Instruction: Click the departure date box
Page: home
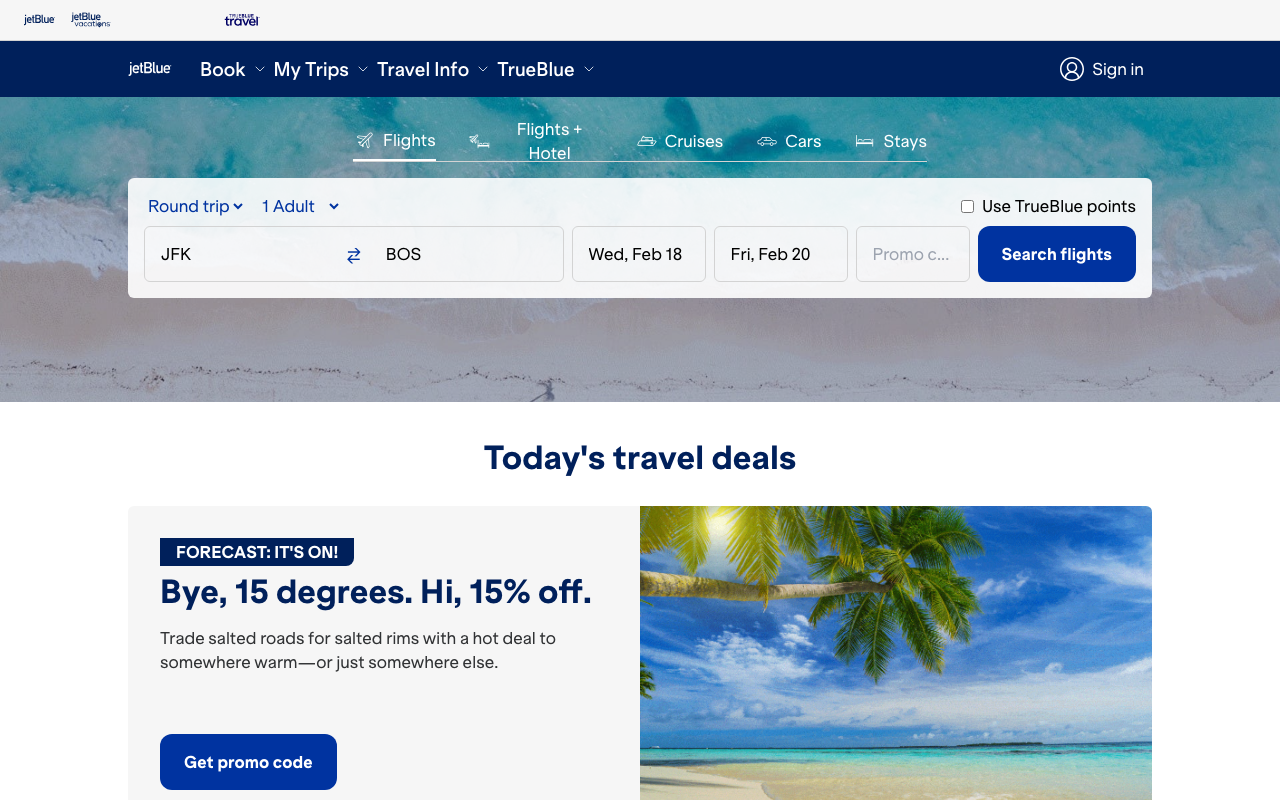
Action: click